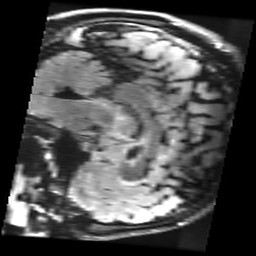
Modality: FLAIR
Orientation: sagittal
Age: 23
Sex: male
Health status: healthy
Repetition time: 12 s
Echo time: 0.09782 s